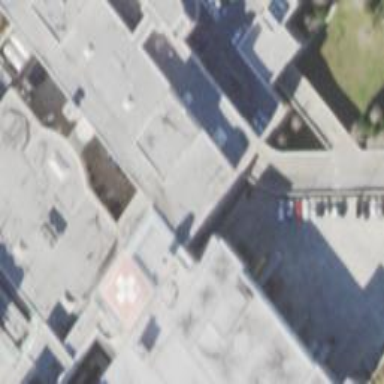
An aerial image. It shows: Hospital building.